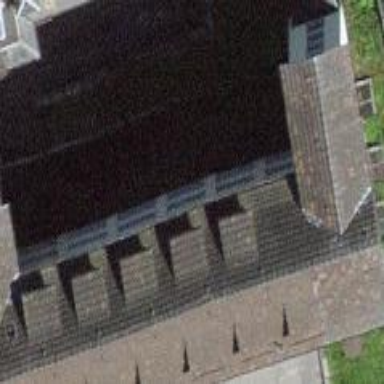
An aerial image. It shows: Industrial building.